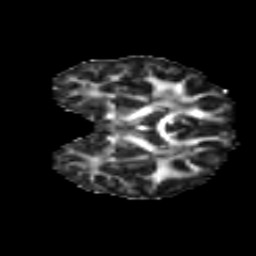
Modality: FA
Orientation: coronal
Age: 10
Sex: female
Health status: ill
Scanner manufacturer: ge
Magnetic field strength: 3 T
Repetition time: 6.752 s
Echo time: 0.079 s